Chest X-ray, AP view. Patient: 46 years old, sex M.
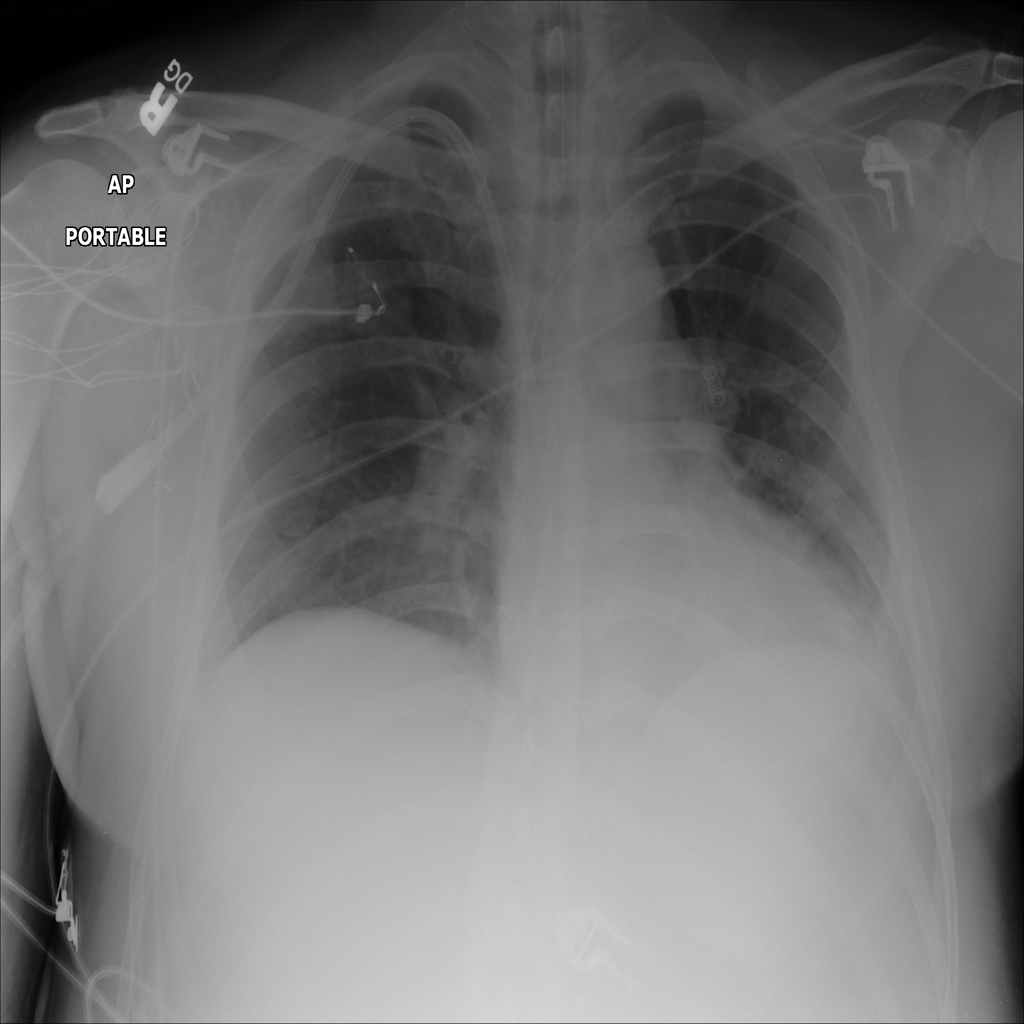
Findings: No Finding